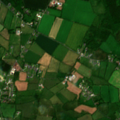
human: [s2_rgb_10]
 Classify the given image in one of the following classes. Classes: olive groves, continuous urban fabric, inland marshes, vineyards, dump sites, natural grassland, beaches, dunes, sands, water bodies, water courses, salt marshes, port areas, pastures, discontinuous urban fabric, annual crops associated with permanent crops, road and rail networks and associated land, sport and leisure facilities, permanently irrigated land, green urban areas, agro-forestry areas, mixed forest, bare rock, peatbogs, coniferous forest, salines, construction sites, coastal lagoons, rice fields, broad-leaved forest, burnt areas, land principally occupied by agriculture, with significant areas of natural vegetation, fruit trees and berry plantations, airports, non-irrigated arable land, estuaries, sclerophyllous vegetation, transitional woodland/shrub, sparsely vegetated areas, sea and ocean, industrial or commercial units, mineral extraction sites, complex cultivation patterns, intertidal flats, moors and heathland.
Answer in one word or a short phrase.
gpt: discontinuous urban fabric, non-irrigated arable land, pastures, coniferous forest, mixed forest